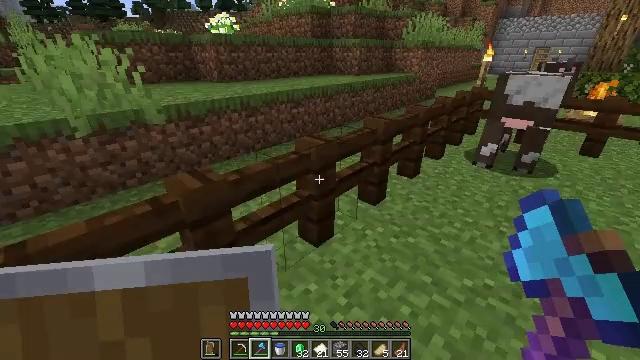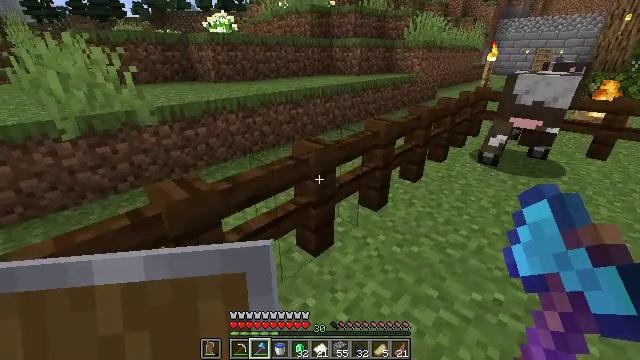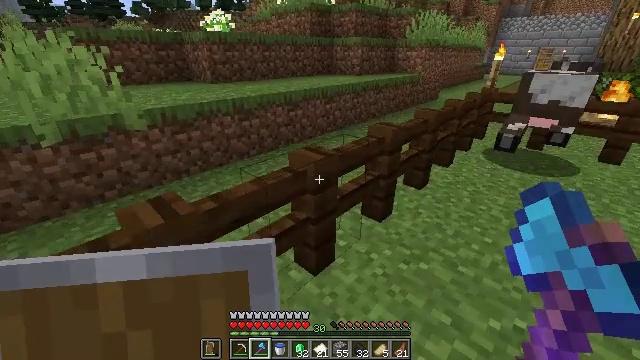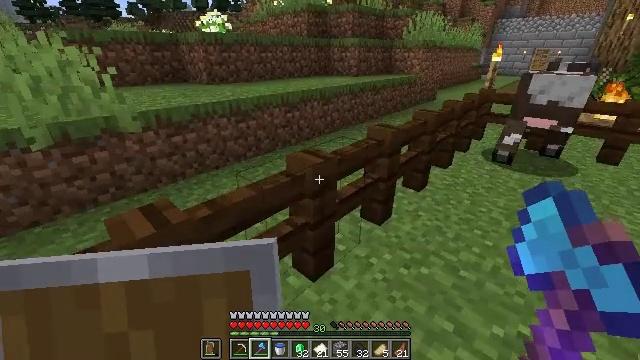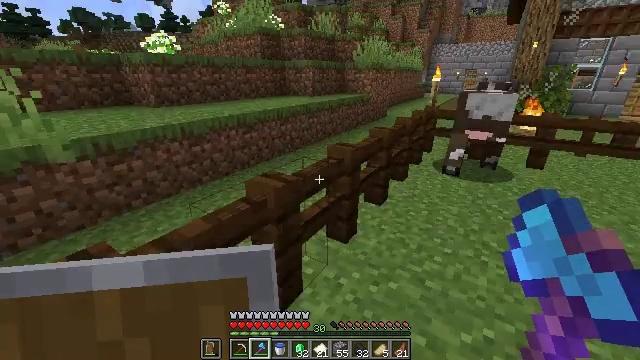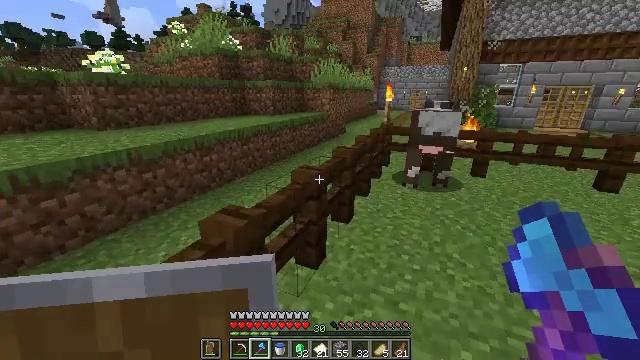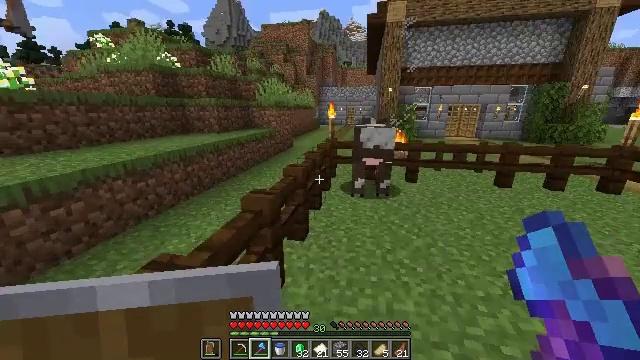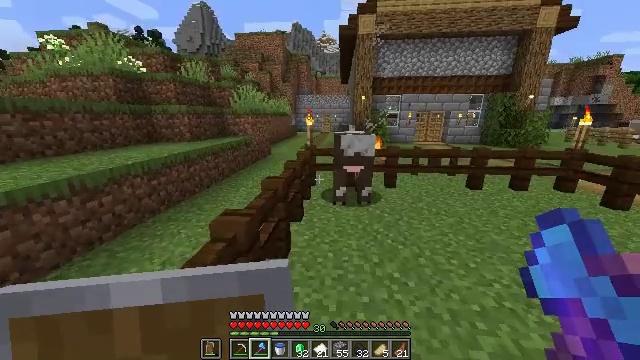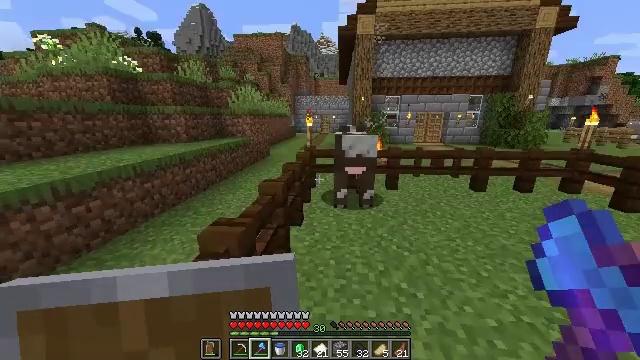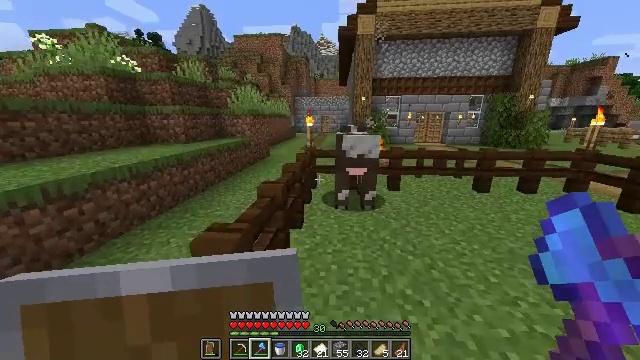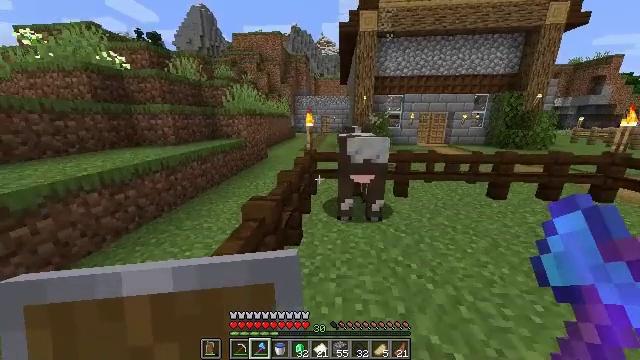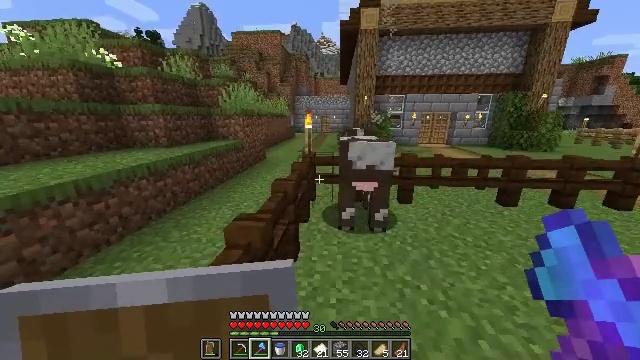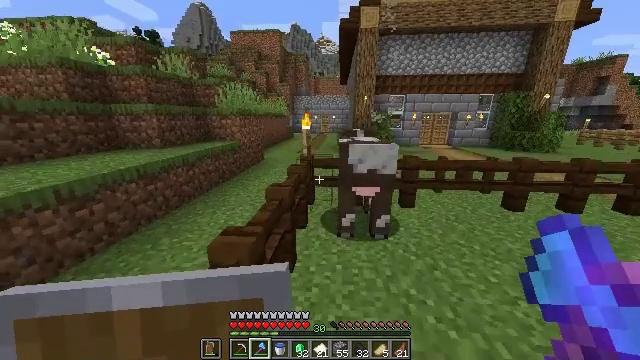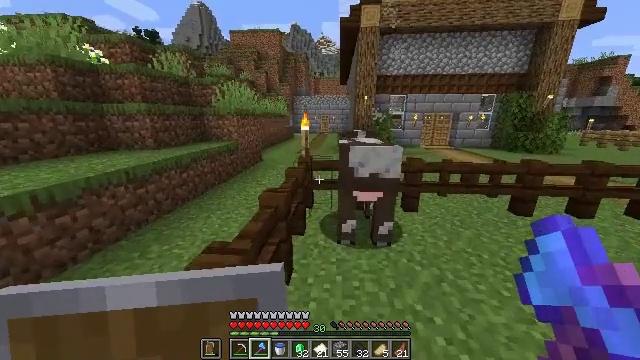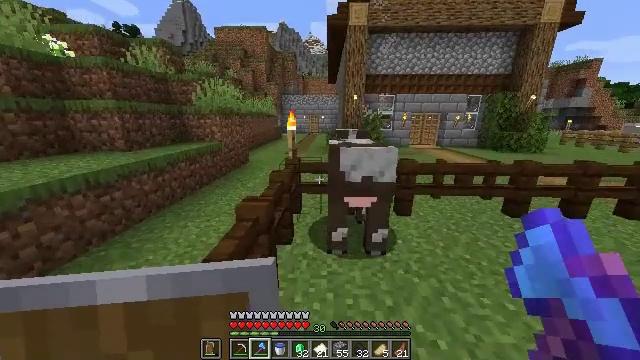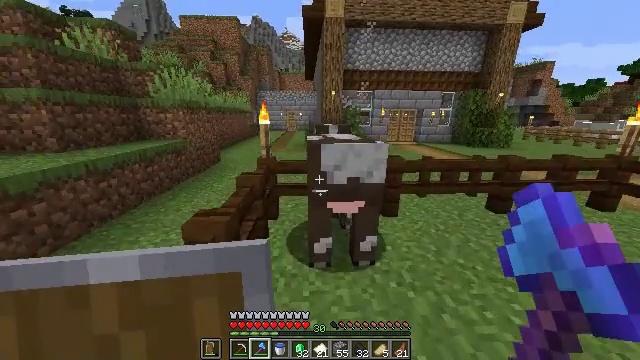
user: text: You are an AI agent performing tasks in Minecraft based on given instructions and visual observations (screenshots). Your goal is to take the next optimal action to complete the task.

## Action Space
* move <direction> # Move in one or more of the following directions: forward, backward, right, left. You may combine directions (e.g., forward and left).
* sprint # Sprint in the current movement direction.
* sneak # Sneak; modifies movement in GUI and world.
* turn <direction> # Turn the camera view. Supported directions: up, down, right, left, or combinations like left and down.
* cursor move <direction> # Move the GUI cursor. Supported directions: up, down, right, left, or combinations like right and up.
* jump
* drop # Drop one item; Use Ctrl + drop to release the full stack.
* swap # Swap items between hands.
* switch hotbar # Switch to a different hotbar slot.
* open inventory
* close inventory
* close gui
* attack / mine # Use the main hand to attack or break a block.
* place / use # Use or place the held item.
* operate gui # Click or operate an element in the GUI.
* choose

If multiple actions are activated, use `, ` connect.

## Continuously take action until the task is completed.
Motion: motion action
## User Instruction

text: Hunt animals.
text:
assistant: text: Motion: move forward
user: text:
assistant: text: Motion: no_op
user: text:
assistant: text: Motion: no_op
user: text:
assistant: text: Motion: move forward, turn right and up
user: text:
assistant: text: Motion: move forward, turn right and up
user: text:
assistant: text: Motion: move forward, turn right and up
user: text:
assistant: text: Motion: move forward, turn right and up
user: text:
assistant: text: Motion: move forward
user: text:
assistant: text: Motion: move forward
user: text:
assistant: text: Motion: move forward
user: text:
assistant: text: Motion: move forward
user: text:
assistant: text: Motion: move forward
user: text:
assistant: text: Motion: move forward
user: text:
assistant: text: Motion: move forward, turn right
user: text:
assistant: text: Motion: move forward, turn right
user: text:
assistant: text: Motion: move forward, turn right
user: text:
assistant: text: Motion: move forward, turn right and down
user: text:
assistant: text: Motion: turn right and down
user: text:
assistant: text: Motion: attack / mine
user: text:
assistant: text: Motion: attack / mine
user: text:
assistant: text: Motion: attack / mine
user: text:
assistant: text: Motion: no_op
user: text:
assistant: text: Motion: no_op
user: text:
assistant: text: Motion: no_op
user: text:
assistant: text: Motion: no_op
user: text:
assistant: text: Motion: no_op
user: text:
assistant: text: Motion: no_op
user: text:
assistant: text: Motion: no_op
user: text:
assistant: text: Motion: no_op
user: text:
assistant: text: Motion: no_op